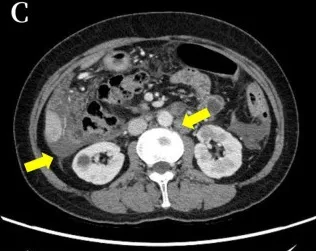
Imaging results of the abdomen. ; multiple enlarged peripancreatic and retroperitoneal lymph nodes, ascitic fluid.
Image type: radiology (ct)